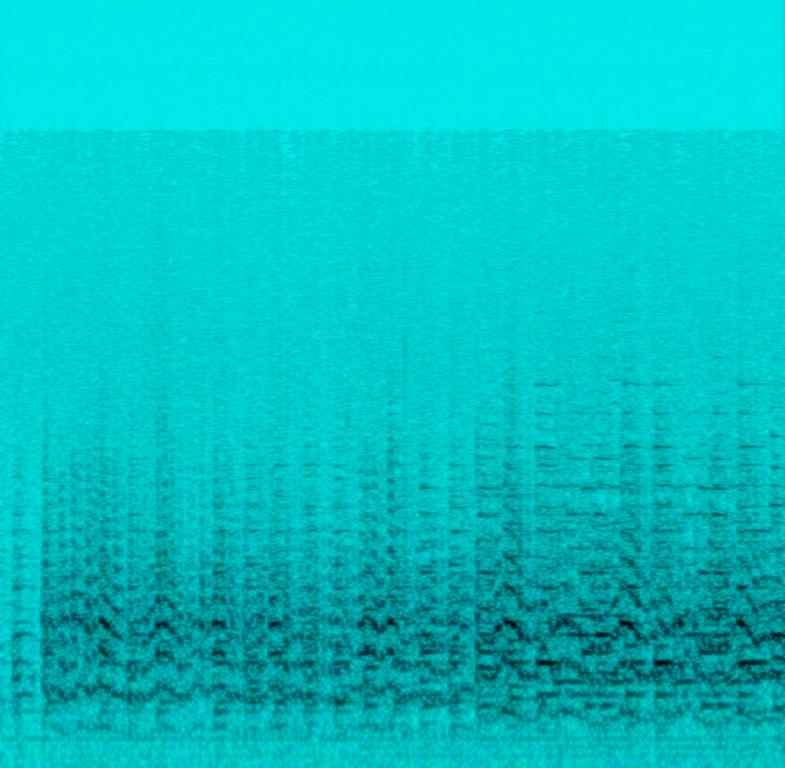
This music is an upbeat instrumental. The tempo is fast with an animated trombone melody with an enthusiastic piano accompaniment. The music is vibrant, engaging, buzzing, incessant, untiring and droning like a bee.This music a Western Classical.